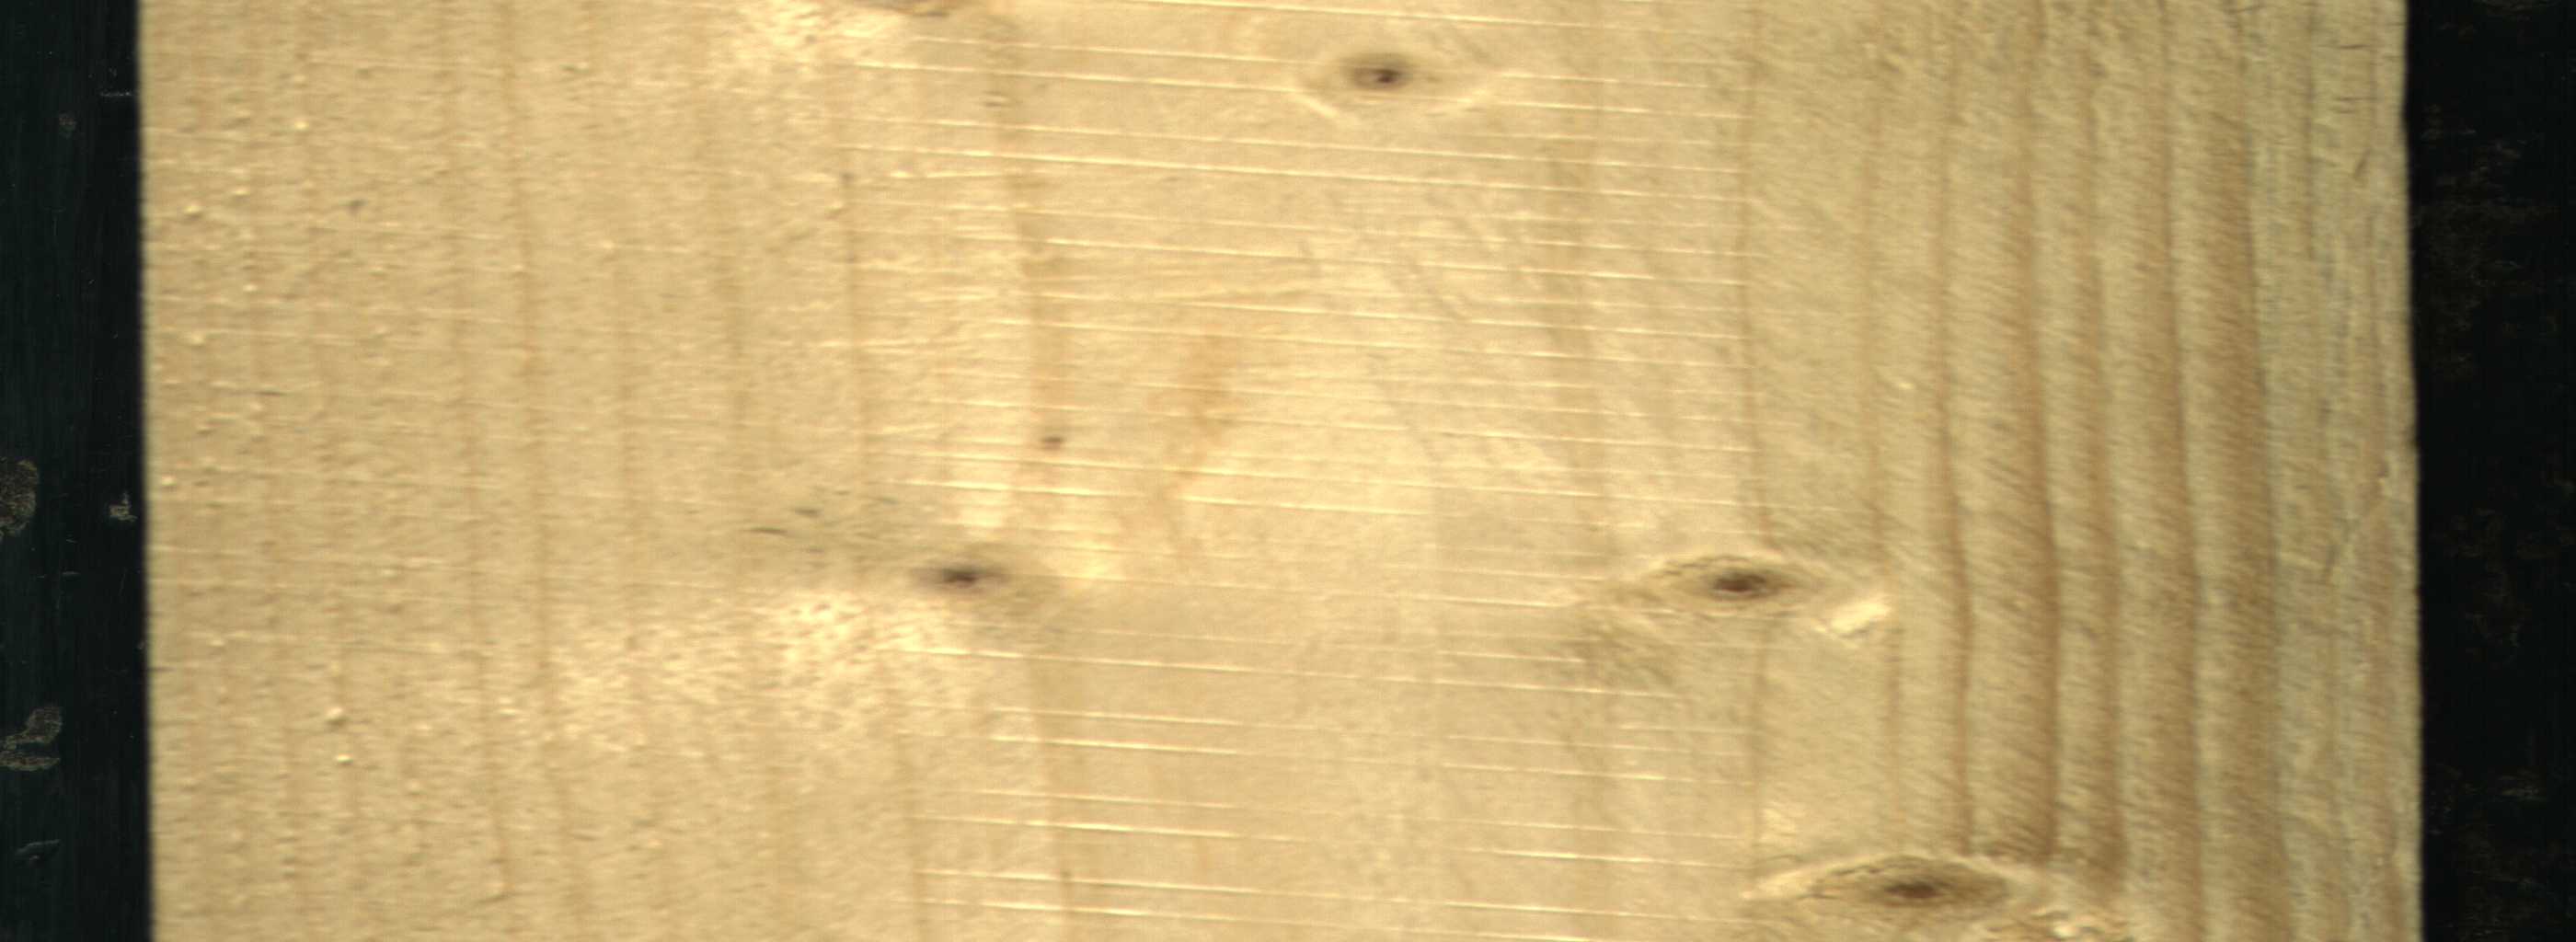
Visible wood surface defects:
Live_Knot
Live_Knot
Live_Knot
Live_Knot